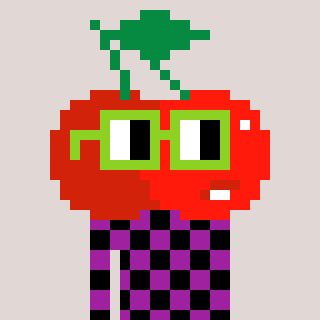
a pixel art character with square light green glasses, a cherry-shaped head and a magenta-colored body on a warm background